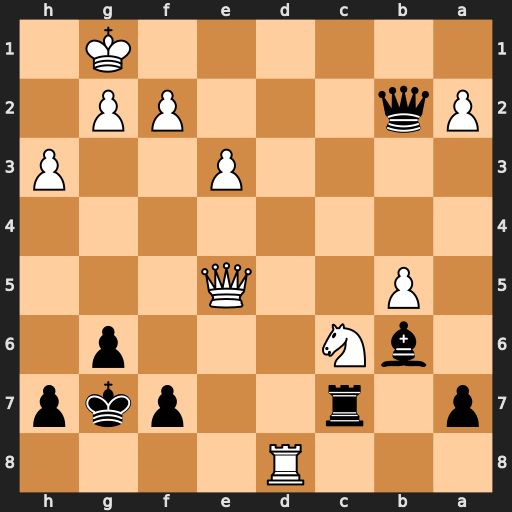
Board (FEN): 3R4/p1r2pkp/1bN3p1/1P2Q3/8/4P2P/Pq3PP1/6K1
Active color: b
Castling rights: -
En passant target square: -
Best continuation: Qxe5 Nxe5 Rc1+ Kh2 Bxd8